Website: home-depot
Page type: newsletter-management
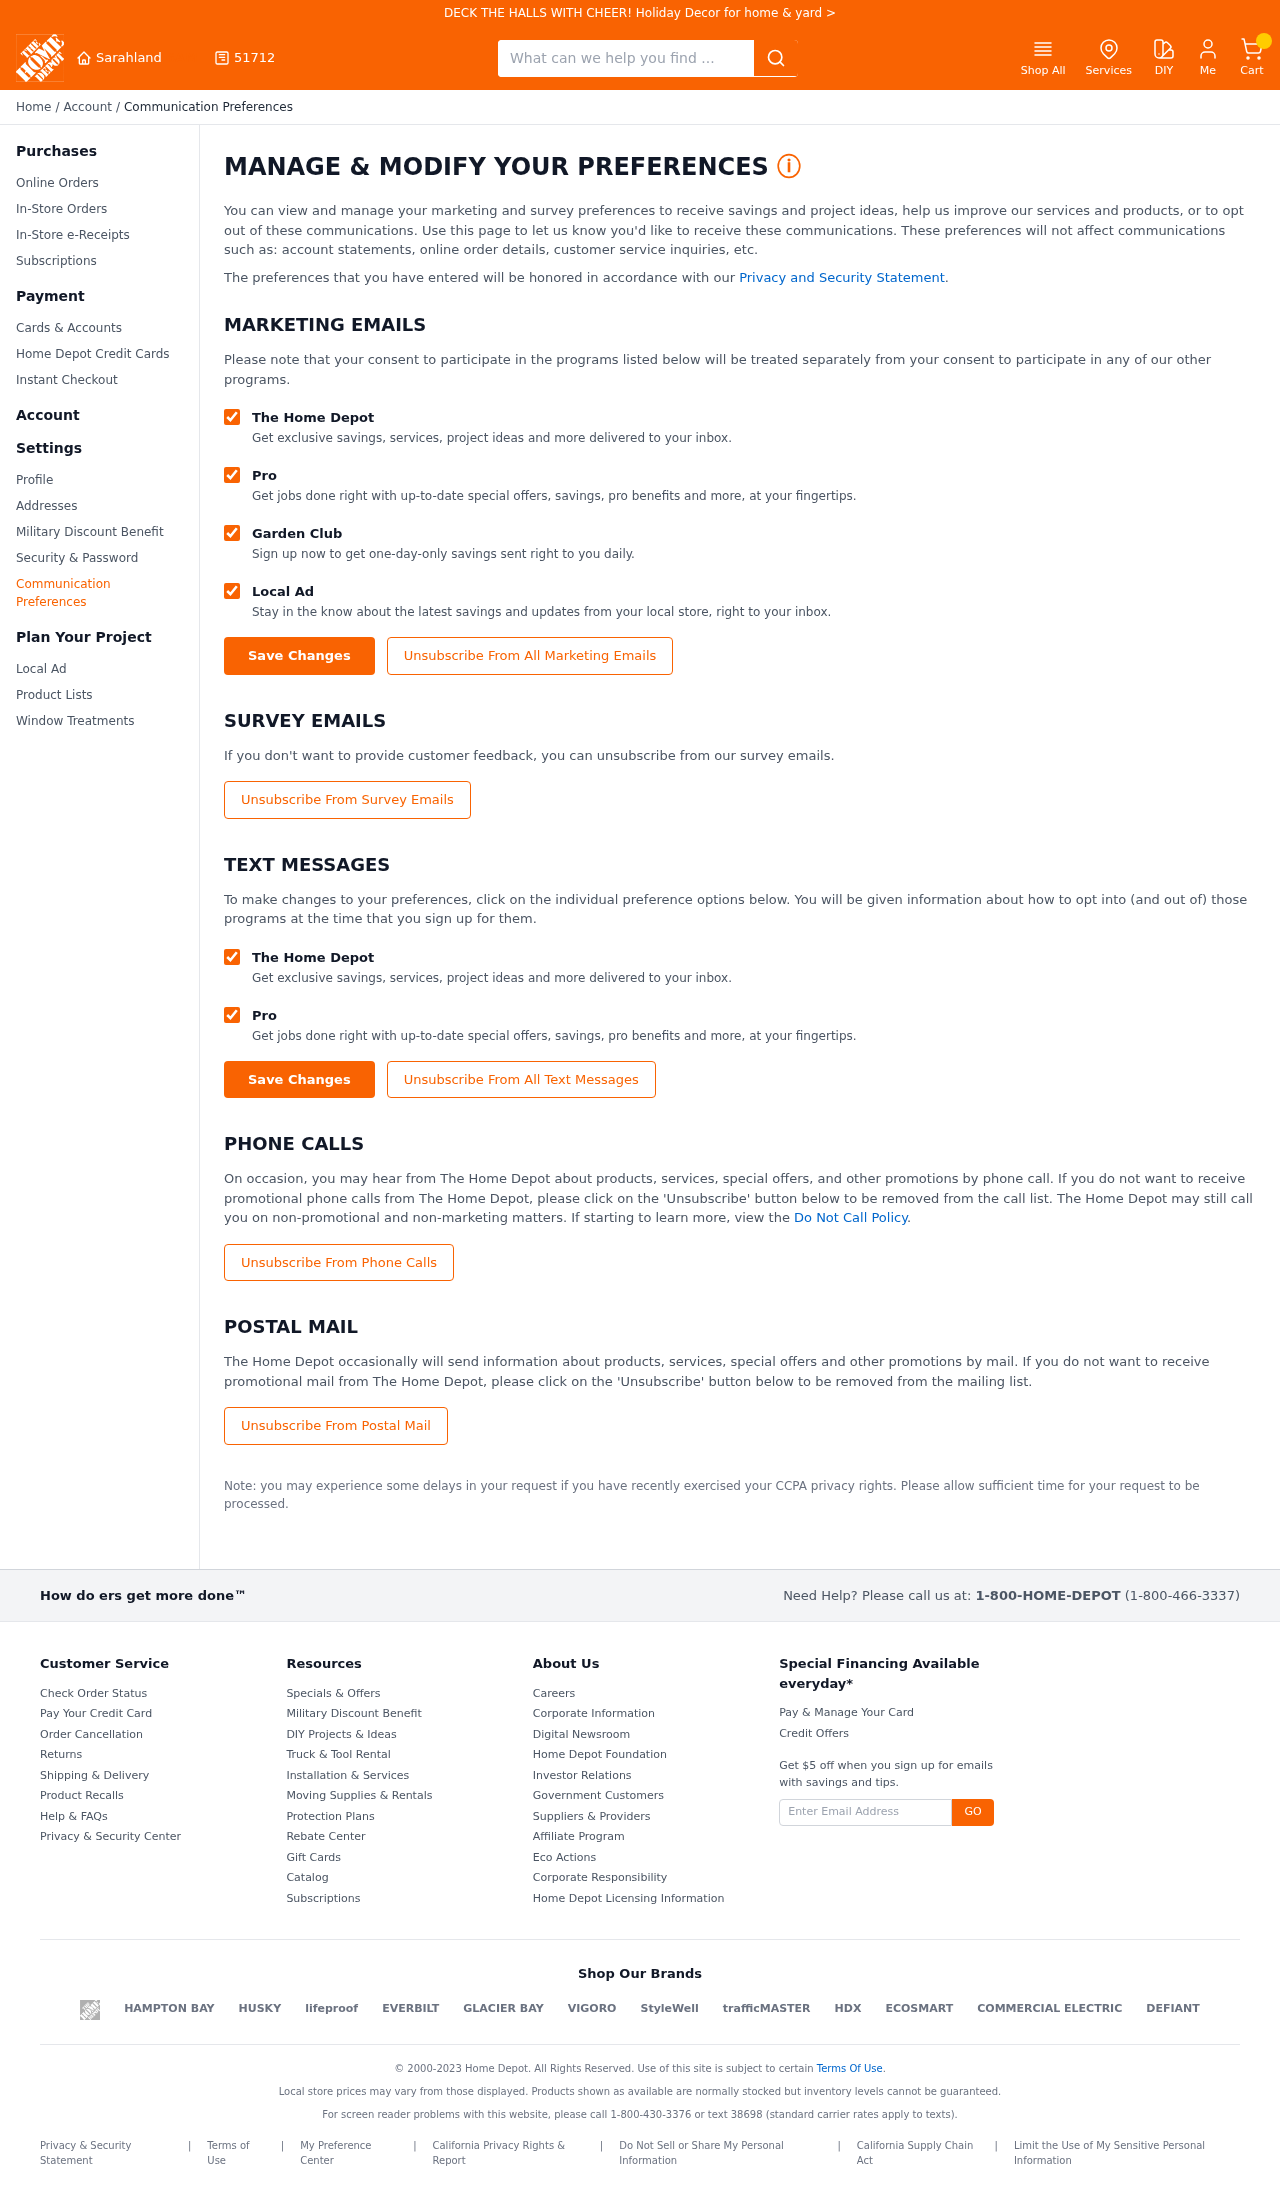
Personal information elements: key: PII_CITY
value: Sarahland
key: PII_POSTCODE
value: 51712
Search elements: key: HEADER_SEARCH
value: What can we help you find ...